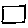
Label: square